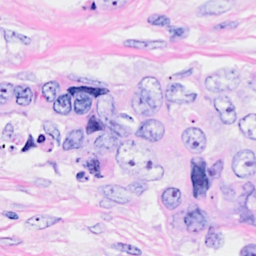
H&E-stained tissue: Breast